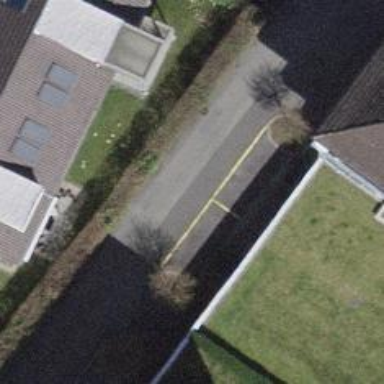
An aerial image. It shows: Parking available on the street side.